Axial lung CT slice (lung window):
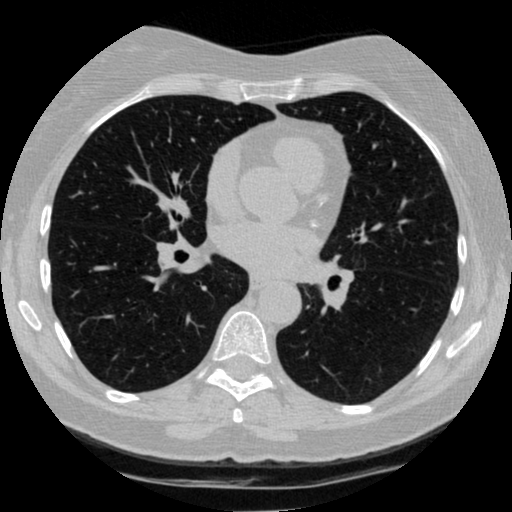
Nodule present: no